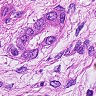
Metastatic tissue present: yes